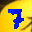
Label: 7